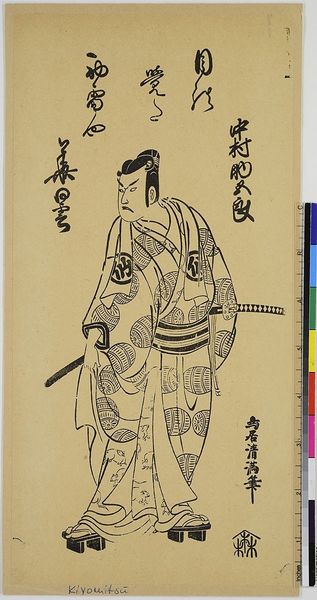
Titel: Der Schauspieler Nakamura Sukugoro als Raiden Genpachi
Künstler: Torii Kiyomitsu
Standort: Hamburg
Institution: Museum für Kunst und Gewerbe Hamburg
Schlagwörter: mann, gewand, stock, holzschnitt, japan, schrift, schuhe, schriftzeichen, asien, druckgraphik, druckgrafik, asiatisch, china, zeit, schauspieler, schauspielerin, schwarzlinienschnitt, kabuki, edo, reproduktionen, kämfer, druckerzeugnisse, schwarzdruck, schwarzliniendruck, schwarzlinientechnik